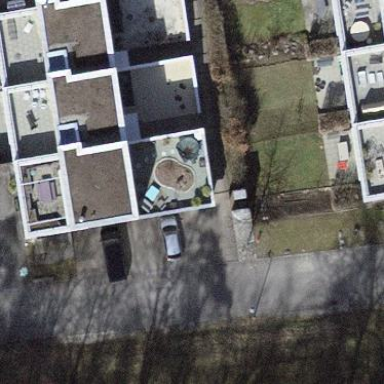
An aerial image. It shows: Residential building.